Question: What is the app's status?
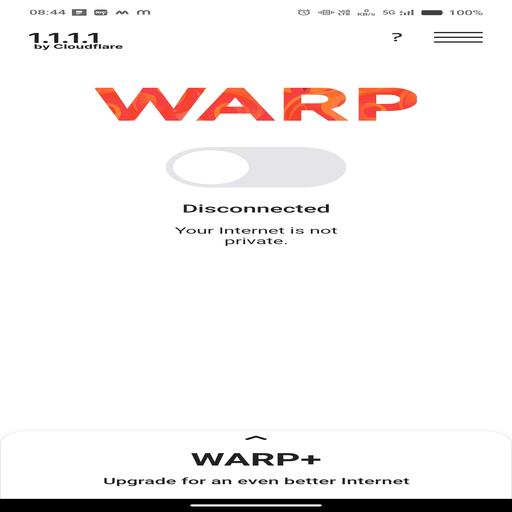
Answer: Disconnected